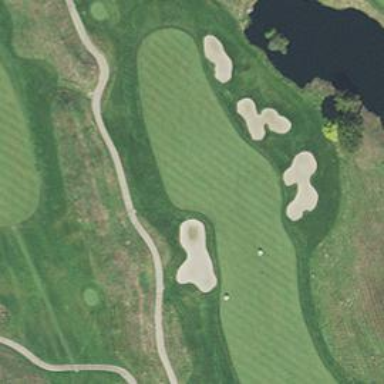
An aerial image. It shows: Picturesque scene of golf course with lateral water hazard.